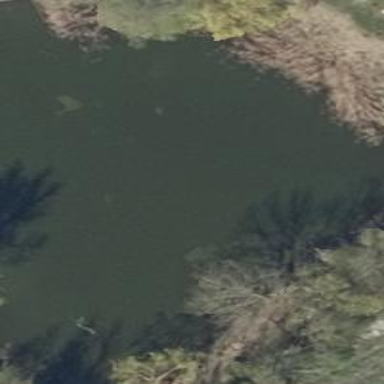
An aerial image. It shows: Beautiful lake surrounded by nature.